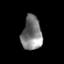
Tissue: prostate
Cell type: Endothelial cells
Senescence score: 0.2822
Nuclear area (px): 660
Mean DAPI intensity: 125.356